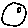
Label: moon